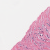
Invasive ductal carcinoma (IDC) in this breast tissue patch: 0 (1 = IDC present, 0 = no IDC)